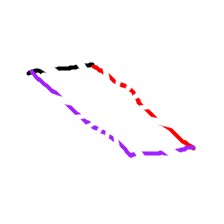
Shape: parallelogram